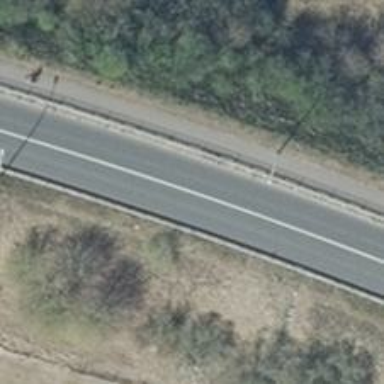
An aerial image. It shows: Primary highway with asphalt surface and embankment.